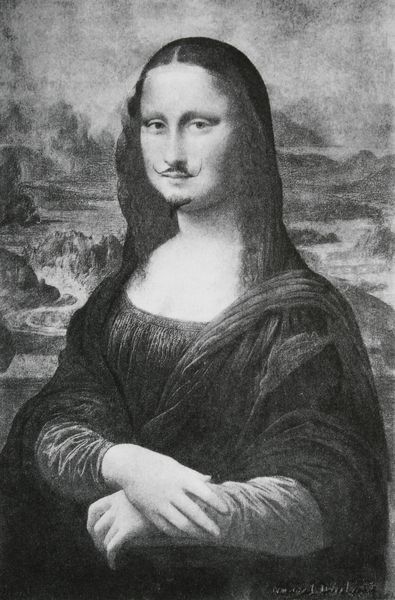
Titel: L.H.O.O.Q.
Künstler: Marcel Duchamp
Institution: (Privatsammlung)
Schlagwörter: kopf, weiß, landschaft, frau, kleid, mund, schwarz, tuch, bart, schnurrbart, arme, augen, falten, gesicht, hände, signatur, haare, scheitel, lächeln, berge, kinnbart, decolleté, dada, dali, witzig, mona lisa, duchamp, leonardo, ready made, berühmt, man ray, mona, ulk